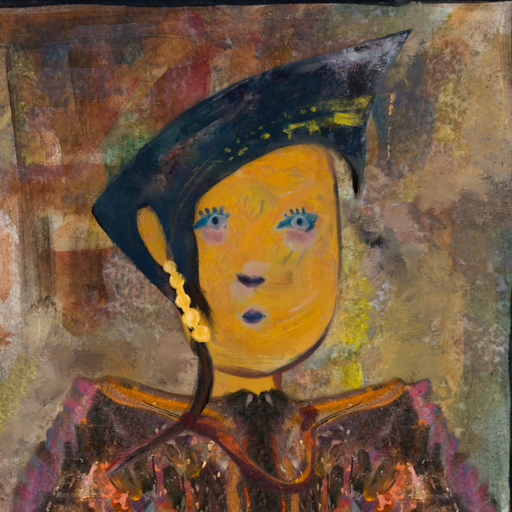
Background: Mosgoul, Head And Neck Front: After_Raid, Face Front: Hill_Girl, Bust: Gypsy_Queen, Hair Front: Blank, Head Accessory: Irani, Second Necklace: Comrade, Necklace: Blank, Baby: Blank